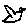
Label: bird